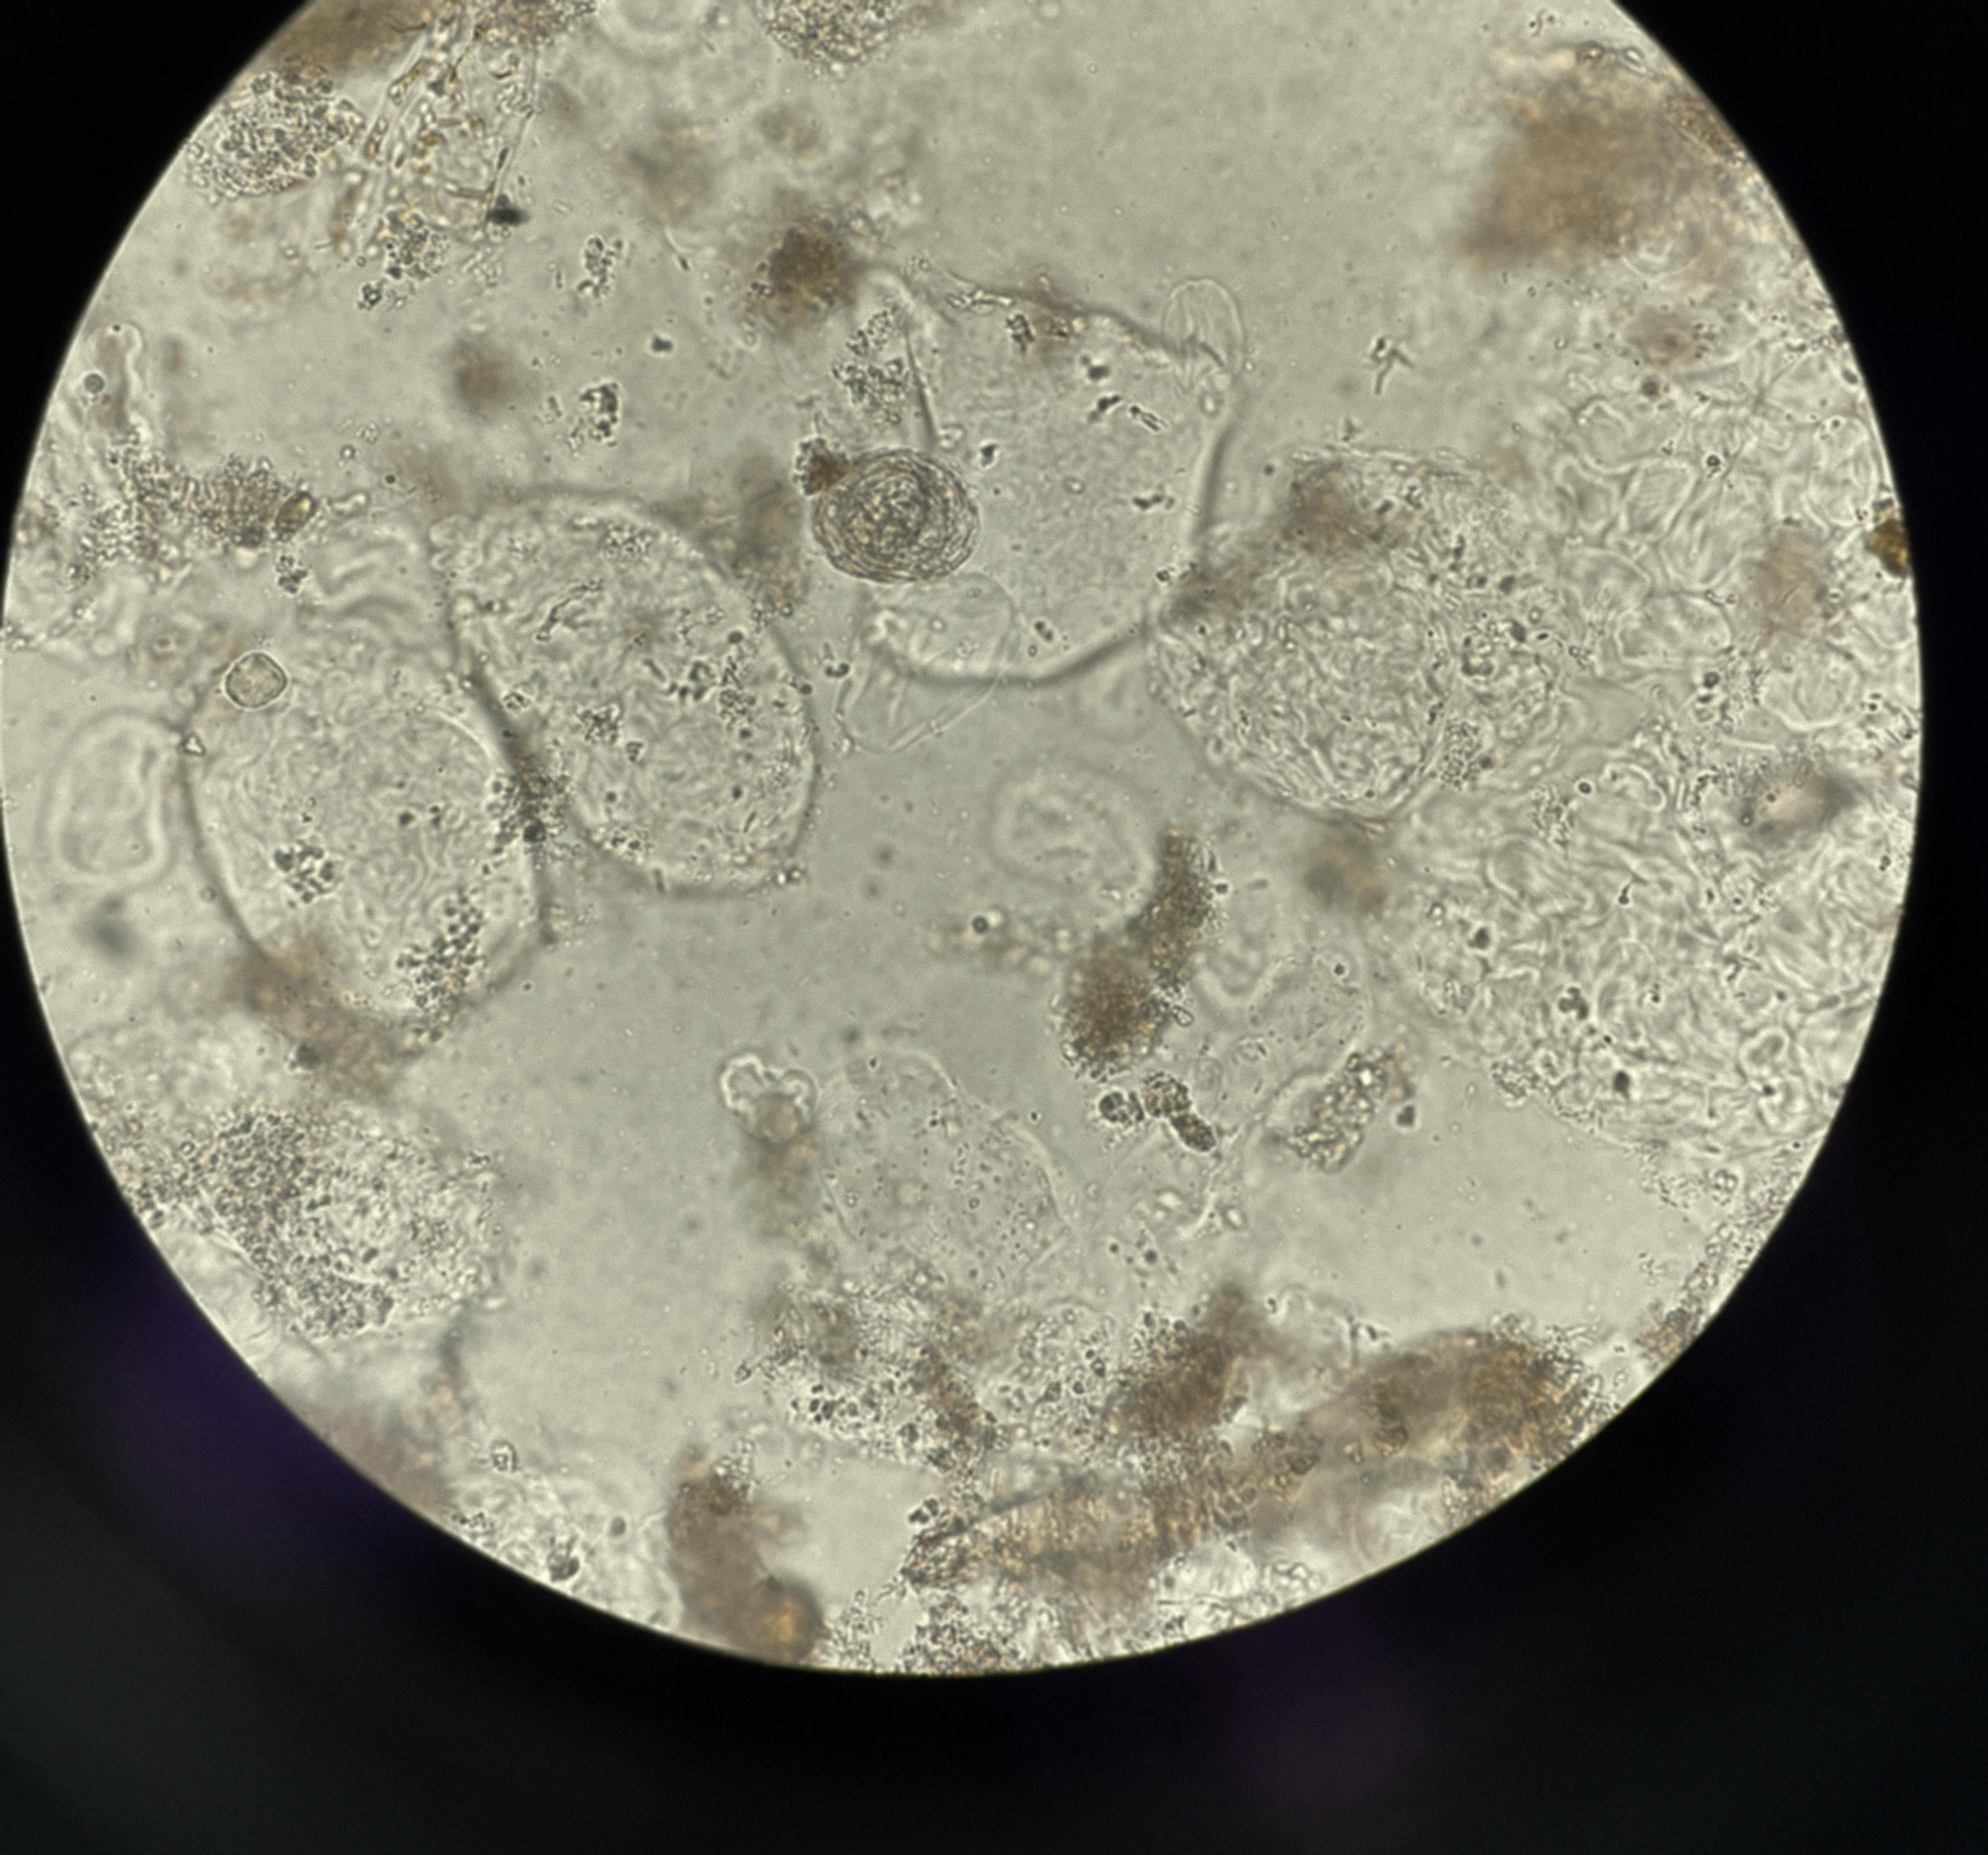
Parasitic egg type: Hymenolepis nana